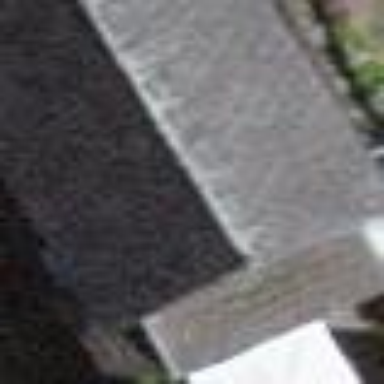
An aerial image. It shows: Barn.